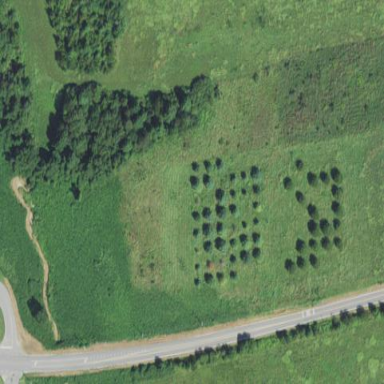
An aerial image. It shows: Plant nursery area.